Field crop: tomato
Growth stage: 1
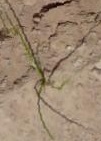
Species: cyperus